Question: Fiddle: <URL>
: I've only made simple/basic plugins before that had little to no functionality. This is my first usable plugin, or at least that's the goal.
A picture is worth a thousand words... (<URL>

Example of plugin usage...
'''
$(document).ready(function() {
$(".picker").bind('load focus blur change', function() {
$("body").css({
"background-color": $(this).val()
});
}).HSLAColorPicker(".place-picker");
$(".picker2").bind('load focus blur change').HSLAColorPicker(".place-picker2");
});
'''
My problem is when I adjust the sliders for my first picker it's updating the second/last value instead of it's specified selector being '$(".picker")'. I been trying to fix this and can't seem to figure out where I went wrong.
'''
(function($) {
$.fn.HSLAColorPicker = function(container) {
$this = $(this);
container = $(container).get(0);
$(container).addClass("hsla-cpick-container").html('<table class="cpick"> <tr> <td><div class="colorwheel"><input class="colorpick-hue" value="328" min="0" max="360" type="range"></div></td> </tr> <tr> <td><div class="colorpick-s-bg"><input class="colorpick-s" min="0" max="100" value="100" type="range"></div></td> </tr> <tr> <td><div class="colorpick-l-bg"><input class="colorpick-l" min="0" max="100" value="44" type="range"></div></td> </tr> <tr> <td><div class="colorpick-a-bg"><input class="colorpick-a" step=".01" min="0" max="1" value="1" type="range"></div></td> </tr> </table>');
var ApplyHSLACodeNPrev = function() {
if ( $(container).children().find(".colorpick-a").val() === "1" ) {
$this.val( "hsl(" + $(container).children().find(".colorpick-hue").val() + ", " + $(container).children().find(".colorpick-s").val() + "%, " + $(container).children().find(".colorpick-l").val() + "%)").change();
} else {
$this.val( "hsla(" + $(container).children().find(".colorpick-hue").val() + ", " + $(container).children().find(".colorpick-s").val() + "%, " + $(container).children().find(".colorpick-l").val() + "%, " + $(container).children().find(".colorpick-a").val() + ")").change();
}
if ( $(container).children().find(".colorpick-a").val() === "0" ) {
$this.val("transparent").change();
}
if ( $(container).children().find(".colorpick-l").val() > 50 ) {
$this.css({
"background-color": $this.val(),
"color": "#000"
});
} else {
$this.css({
"background-color": $this.val(),
"color": "#fff"
});
}
// Alpha Saturation
$(container).children().find(".colorpick-s-bg").css({
"background": "linear-gradient(to right, #7f7f80 0%," + "hsl(" + $(".colorpick-hue").val() + "," + $(".colorpick-s").val() + "%," + $(".colorpick-l").val() + "%)" + " 100%)"
});
// Alpha Lightness
$(container).children().find(".colorpick-l-bg").css({
"background": "linear-gradient(to right, #000000 0%," + "hsl(" + $(".colorpick-hue").val() + "," + $(".colorpick-s").val() + "%,50%) 50%,#ffffff 100%)"
});
// Alpha Preview
$(container).children().find(".colorpick-a-bg").css({
"background": "linear-gradient(to right, rgba(255,255,255,0) 0%," + "hsl(" + $(".colorpick-hue").val() + "," + $(".colorpick-s").val() + "%," + $(".colorpick-l").val() + "%)" + " 100%)"
});
};
$this.on('mousedown touchstart focus', function(e) {
ApplyHSLACodeNPrev();
});
// Apply HSLA Code from Sliders
$(container).children().find(".colorpick-hue, .colorpick-s, .colorpick-l, .colorpick-a").on('change', function() {
ApplyHSLACodeNPrev();
});
ApplyHSLACodeNPrev();
};
}) (jQuery) ;
'''
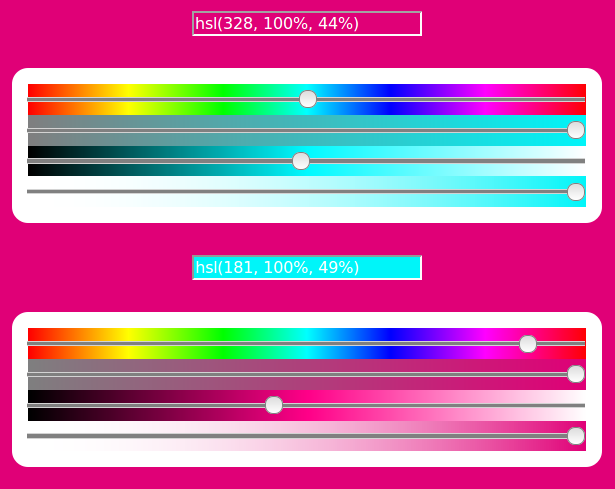
Answer: Looks to me like you forgot a 'var' keyword, inadvertently making the '$this' property global. Try changing your plugin code from this:
'''
(function($) {
$.fn.HSLAColorPicker = function(container) {
$this = $(this);
'''
to this:
'''
(function($) {
$.fn.HSLAColorPicker = function(container) {
var $this = $(this);
'''